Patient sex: M
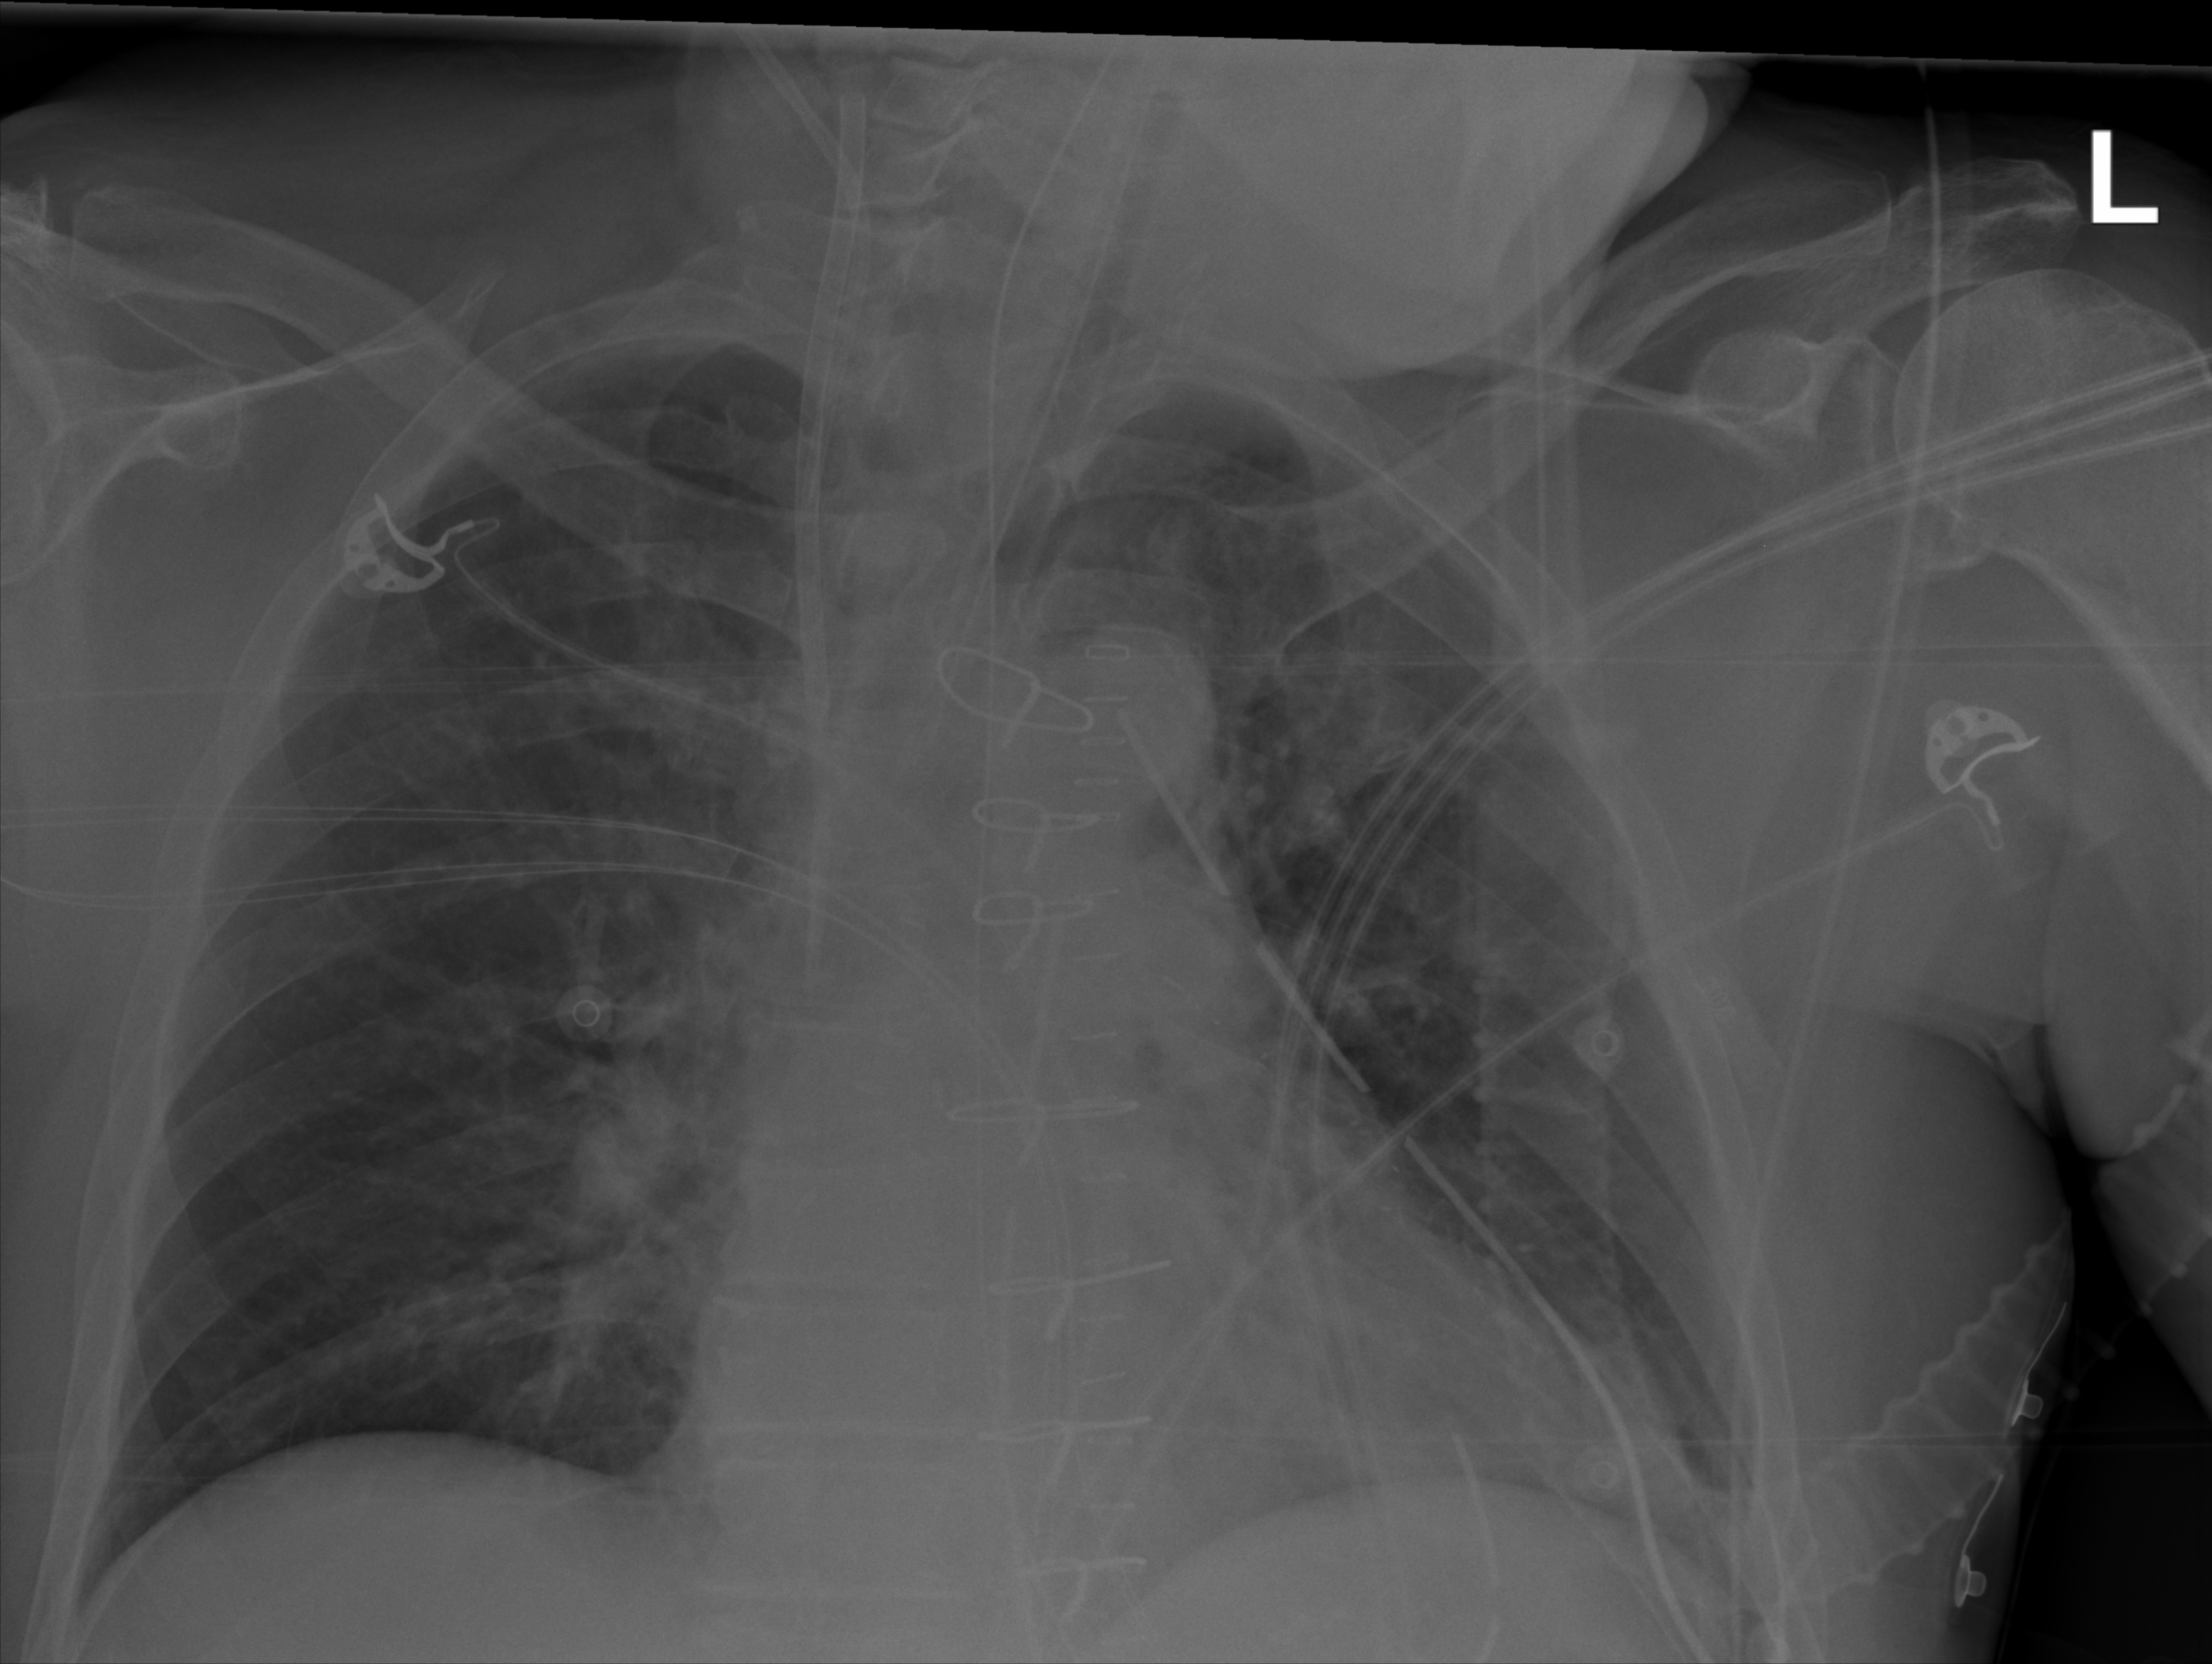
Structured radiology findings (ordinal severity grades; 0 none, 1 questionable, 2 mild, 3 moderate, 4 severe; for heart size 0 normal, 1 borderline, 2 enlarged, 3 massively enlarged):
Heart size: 0
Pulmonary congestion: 2
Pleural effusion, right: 0
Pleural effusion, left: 0
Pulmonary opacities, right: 1
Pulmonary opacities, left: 1
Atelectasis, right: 0
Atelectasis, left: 0